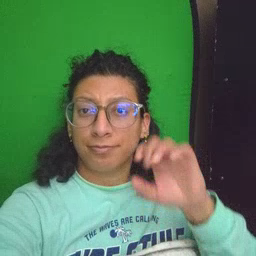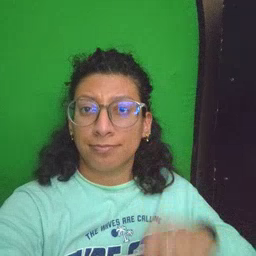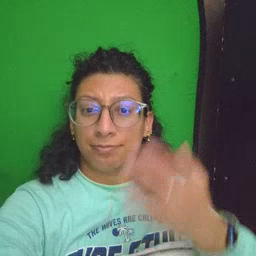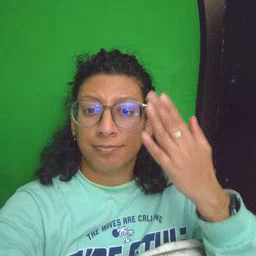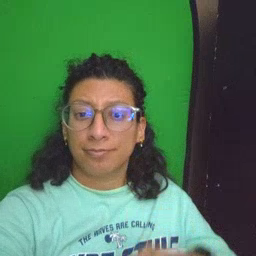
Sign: mitten